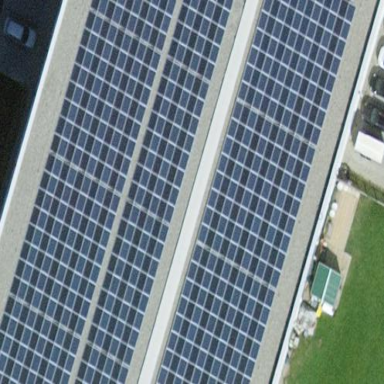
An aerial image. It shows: Solar photovoltaic panel generator.